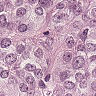
Metastatic tissue present: yes